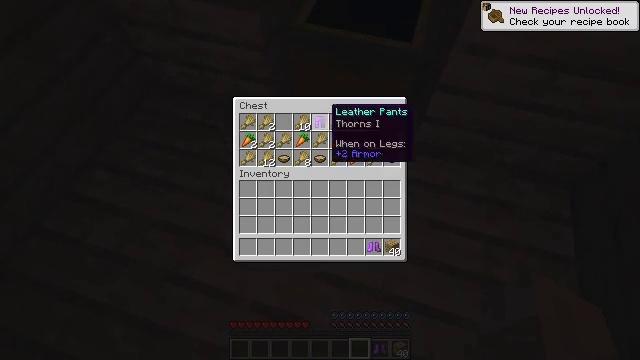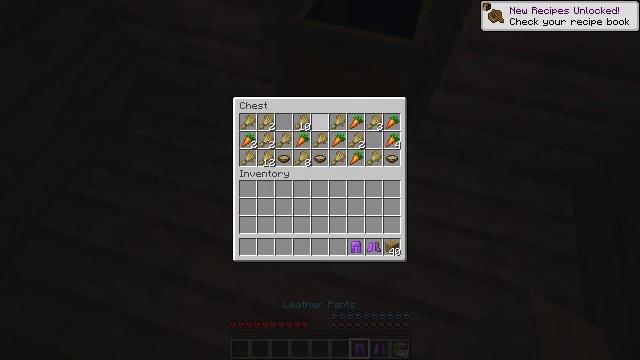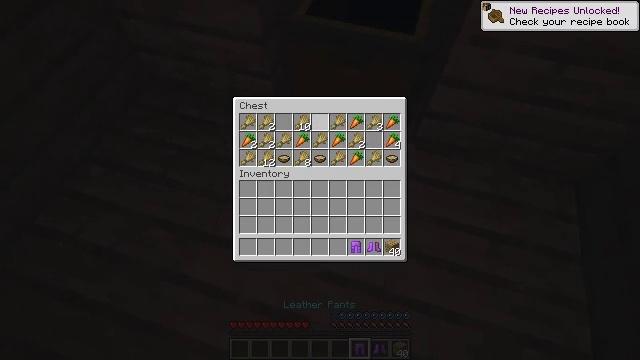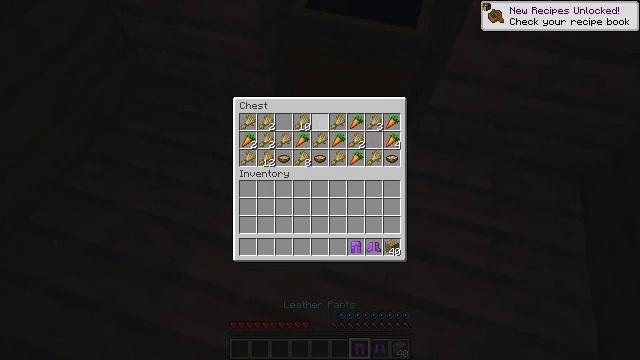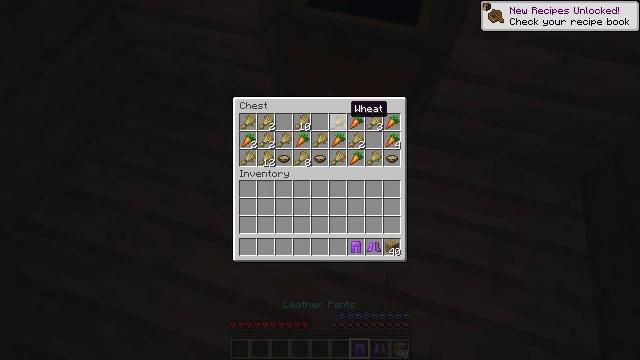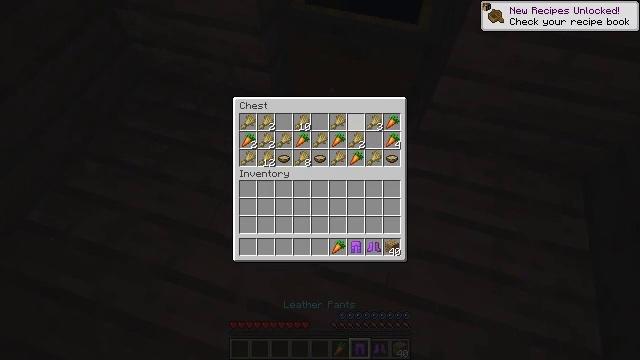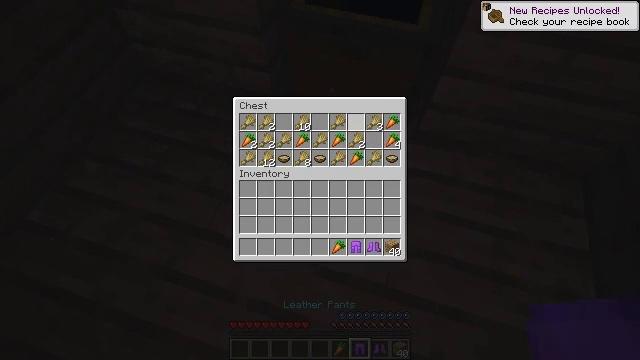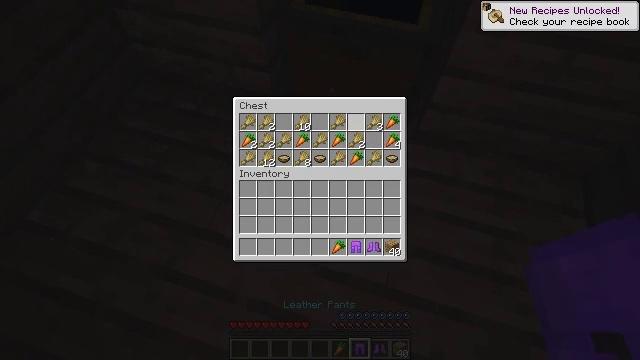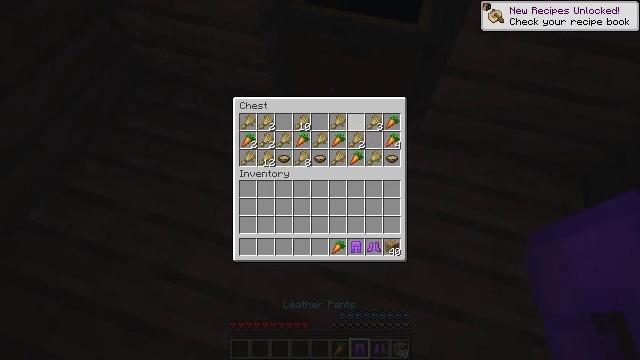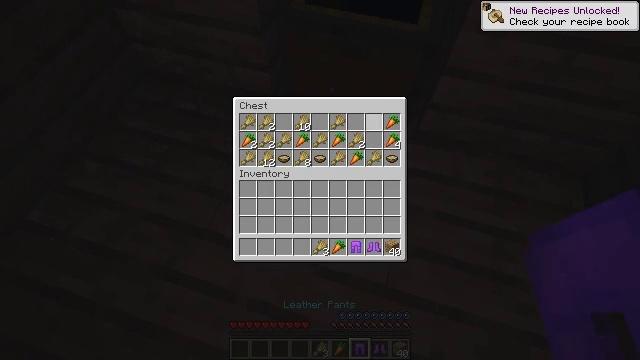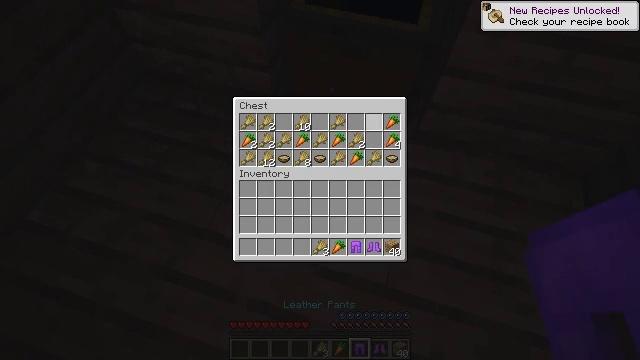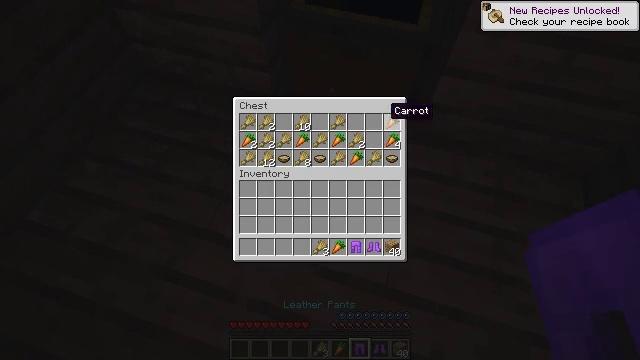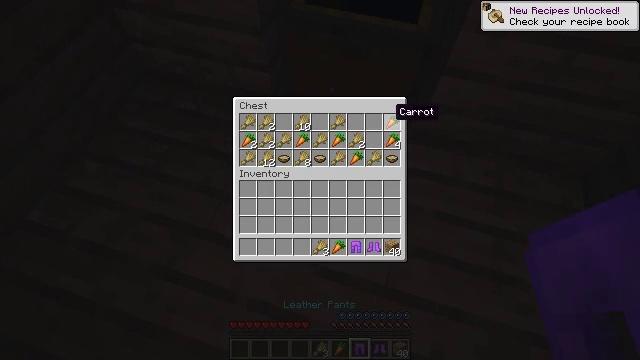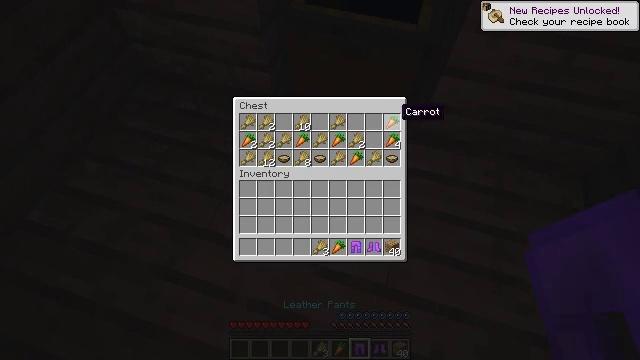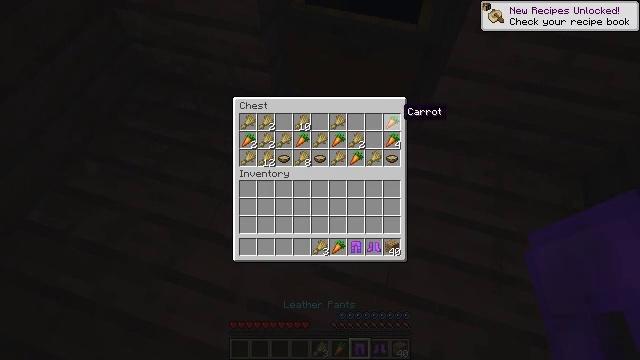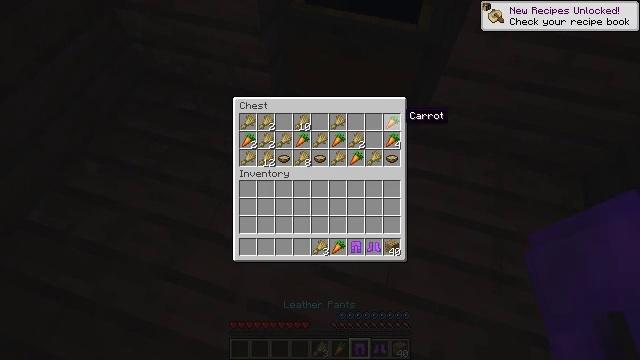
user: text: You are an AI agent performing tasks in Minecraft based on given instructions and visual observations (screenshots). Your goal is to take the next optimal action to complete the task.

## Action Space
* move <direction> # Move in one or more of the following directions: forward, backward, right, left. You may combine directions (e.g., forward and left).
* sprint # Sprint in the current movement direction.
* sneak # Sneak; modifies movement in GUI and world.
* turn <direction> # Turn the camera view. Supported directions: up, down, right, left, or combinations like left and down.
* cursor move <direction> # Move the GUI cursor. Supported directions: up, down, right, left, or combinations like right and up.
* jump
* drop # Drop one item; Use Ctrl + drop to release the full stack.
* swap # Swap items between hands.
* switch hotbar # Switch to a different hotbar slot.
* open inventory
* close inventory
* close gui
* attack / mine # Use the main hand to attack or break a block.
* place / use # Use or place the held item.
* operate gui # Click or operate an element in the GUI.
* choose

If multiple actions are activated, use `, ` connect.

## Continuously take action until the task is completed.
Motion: motion action
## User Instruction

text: Drop a suspicious stew.
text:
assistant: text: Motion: sneak, operate gui
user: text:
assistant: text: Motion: sneak, operate gui
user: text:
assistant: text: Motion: sneak
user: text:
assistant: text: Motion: sneak, cursor move right
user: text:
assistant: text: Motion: sneak, operate gui
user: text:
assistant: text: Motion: sneak, operate gui
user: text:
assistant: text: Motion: sneak
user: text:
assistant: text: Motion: sneak
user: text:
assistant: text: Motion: sneak, cursor move right, operate gui
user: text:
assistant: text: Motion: sneak, cursor move right, operate gui
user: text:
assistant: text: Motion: sneak, operate gui
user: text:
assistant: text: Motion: sneak, operate gui
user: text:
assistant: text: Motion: sneak, operate gui
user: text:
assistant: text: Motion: sneak, operate gui
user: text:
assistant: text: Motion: sneak, operate gui
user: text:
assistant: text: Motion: sneak, operate gui
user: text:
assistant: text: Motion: sneak, operate gui
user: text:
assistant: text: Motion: sneak
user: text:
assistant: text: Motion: sneak, operate gui
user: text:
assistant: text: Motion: sneak, cursor move down, operate gui
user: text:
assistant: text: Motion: sneak, operate gui
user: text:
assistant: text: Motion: sneak
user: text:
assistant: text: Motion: sneak, operate gui
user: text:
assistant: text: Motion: sneak, cursor move left, operate gui
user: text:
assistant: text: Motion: sneak
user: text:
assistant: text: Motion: sneak, operate gui
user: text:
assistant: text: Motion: sneak, operate gui
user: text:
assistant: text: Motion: sneak, cursor move left, operate gui
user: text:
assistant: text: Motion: sneak
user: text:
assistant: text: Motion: sneak, operate gui